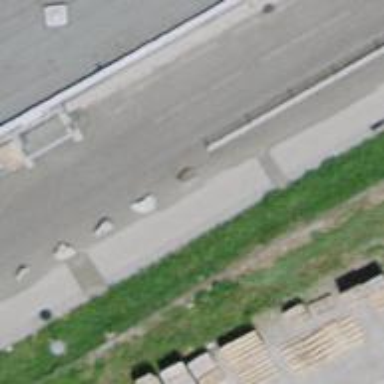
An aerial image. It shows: Block barrier.